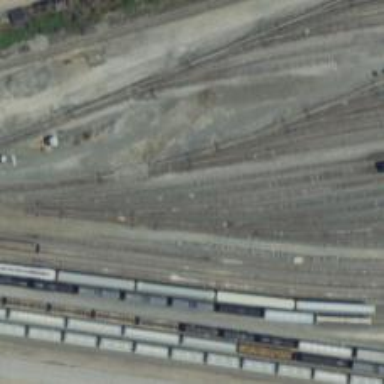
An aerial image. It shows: Railway yard.